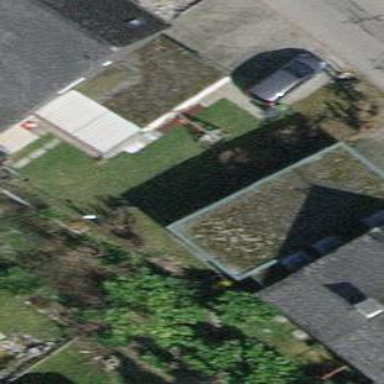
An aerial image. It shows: Garage building.